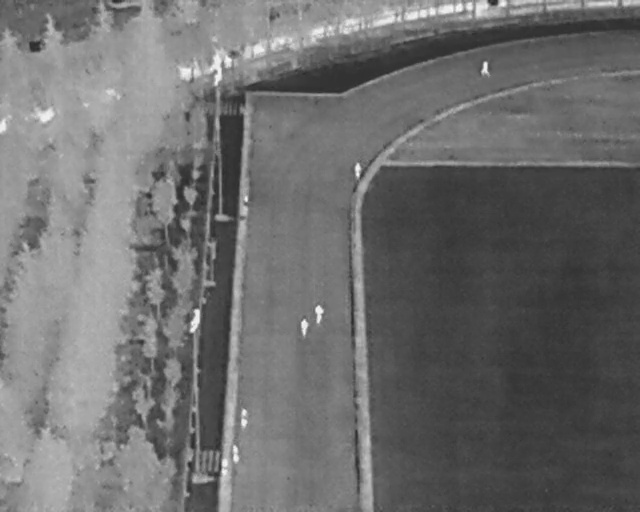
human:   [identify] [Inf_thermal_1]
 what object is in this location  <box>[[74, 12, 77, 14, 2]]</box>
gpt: <ref>1 medium person at the top right</ref>

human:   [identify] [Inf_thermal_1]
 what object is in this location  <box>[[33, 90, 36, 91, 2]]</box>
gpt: <ref>1 small person at the bottom</ref>